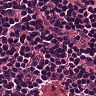
Metastatic tissue present: no